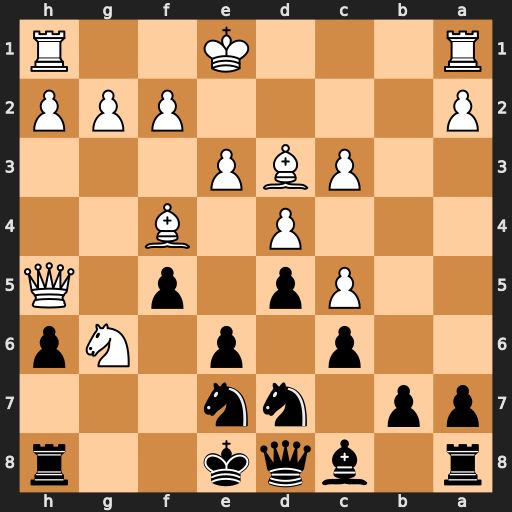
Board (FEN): r1bqk2r/pp1nn3/2p1p1Np/2Pp1p1Q/3P1B2/2PBP3/P4PPP/R3K2R
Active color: b
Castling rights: KQkq
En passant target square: -
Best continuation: Nf6 Qe2 Nxg6